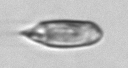
Label: Katodinium_or_Torodinium